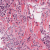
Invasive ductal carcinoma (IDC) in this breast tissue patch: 1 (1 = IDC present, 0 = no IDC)